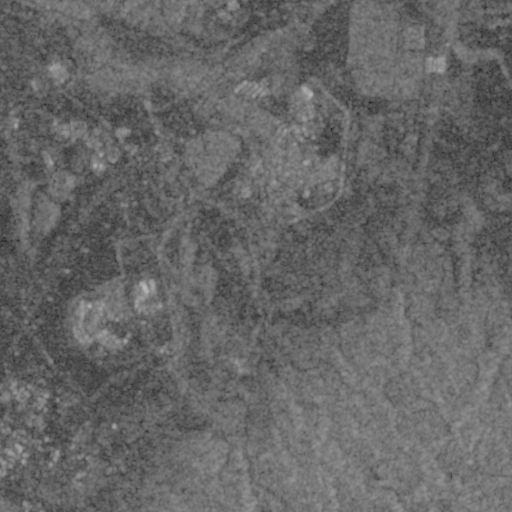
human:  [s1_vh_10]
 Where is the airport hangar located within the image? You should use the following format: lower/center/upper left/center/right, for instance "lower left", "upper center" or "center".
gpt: The airport hangar is located in the lower left of the image.
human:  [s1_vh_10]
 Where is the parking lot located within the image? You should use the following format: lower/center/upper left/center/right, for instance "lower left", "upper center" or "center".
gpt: The parking lot is located in the left of the image.
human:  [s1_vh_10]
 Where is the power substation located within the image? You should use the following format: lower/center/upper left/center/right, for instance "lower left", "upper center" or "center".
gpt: The power substation is located in the upper center of the image.
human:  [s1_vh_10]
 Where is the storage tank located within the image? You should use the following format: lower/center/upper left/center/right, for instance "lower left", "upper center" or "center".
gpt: The storage tank is located in the center of the image.
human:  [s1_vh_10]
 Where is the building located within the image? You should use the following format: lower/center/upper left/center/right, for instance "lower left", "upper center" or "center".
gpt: There is no building in the image.

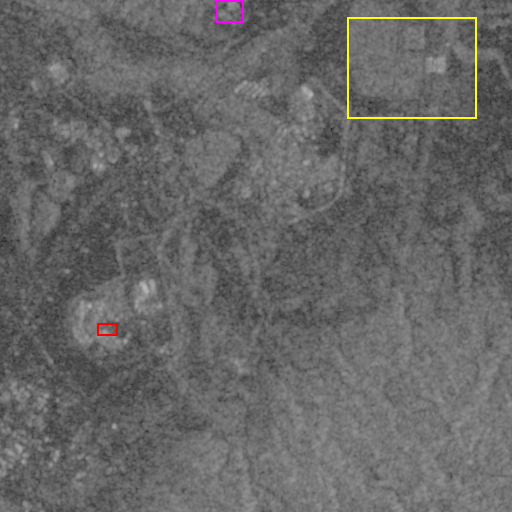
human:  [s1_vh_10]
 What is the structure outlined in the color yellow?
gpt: The structure outlined in yellow is a crop field.
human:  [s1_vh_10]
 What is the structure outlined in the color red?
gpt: The structure outlined in red is a park.
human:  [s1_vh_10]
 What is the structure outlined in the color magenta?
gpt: The structure outlined in magenta is a power substation.
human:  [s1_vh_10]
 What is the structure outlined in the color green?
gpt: There is no green outline.